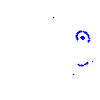
Particle: kaon